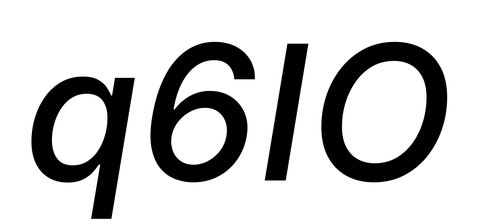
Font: Inter-Italic_Medium_Italic